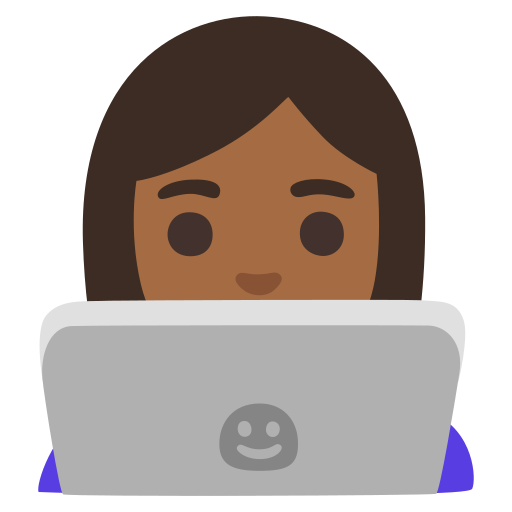
Emoji: 👩🏾‍💻